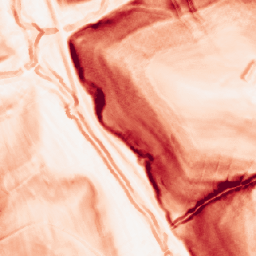
Category: morphological
Decomposition family: morphological_gradient
Decomposition parameters: size: 3
shape: diamond
Upsampling method: area
Upsampling parameters: scale: 4
Upsampling scale: 4